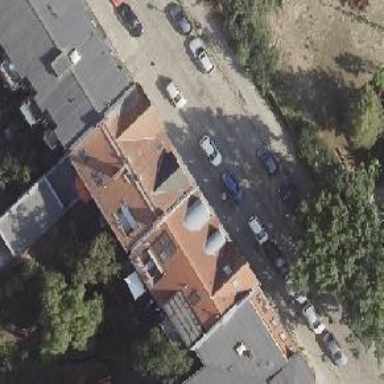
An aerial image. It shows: Apartment building with double saltbox roof shape.